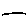
Label: line